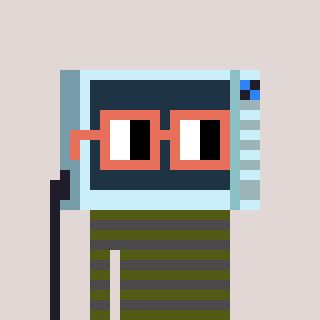
a pixel art character with square orange glasses, a microwave-shaped head and a grayscale-colored body on a warm background